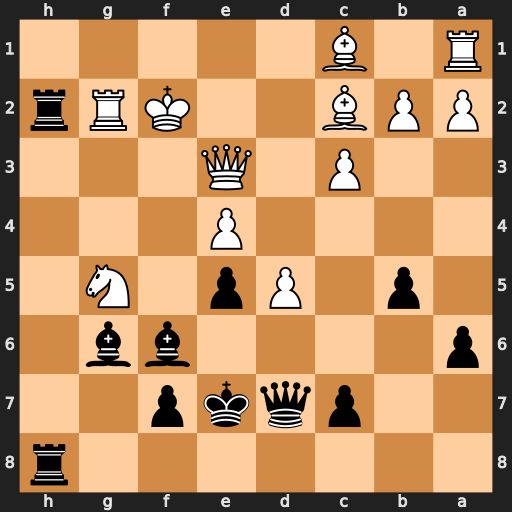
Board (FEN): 7r/2pqkp2/p4bb1/1p1Pp1N1/4P3/2P1Q3/PPB2KRr/R1B5
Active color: b
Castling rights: -
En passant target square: -
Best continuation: Rxg2+ Kxg2 Qg4+ Qg3 Qe2+ Kg1 Qxc2